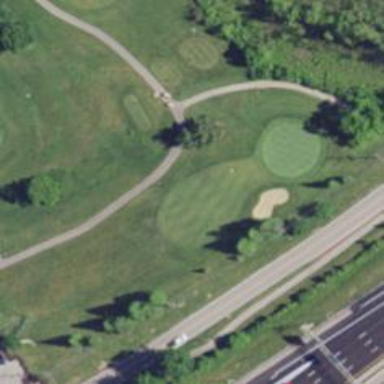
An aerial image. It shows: Golf hole.